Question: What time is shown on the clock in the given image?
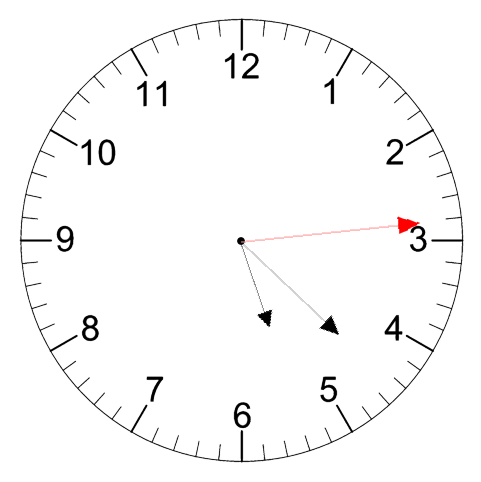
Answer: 05:22:14